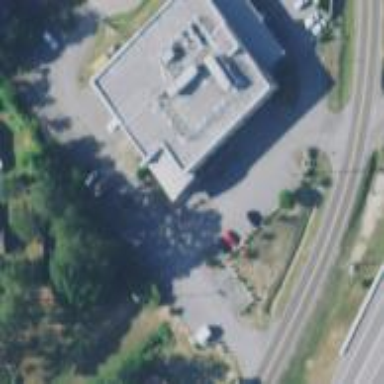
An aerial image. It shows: Television studio building.